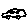
Label: car